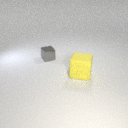
small gray metal cube behind large yellow rubber cube